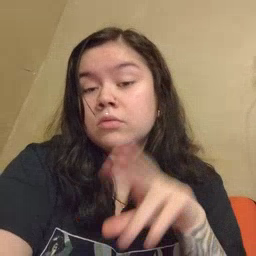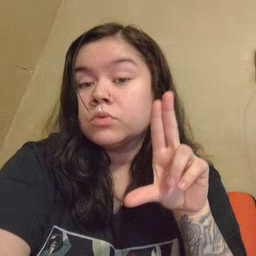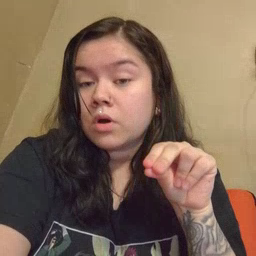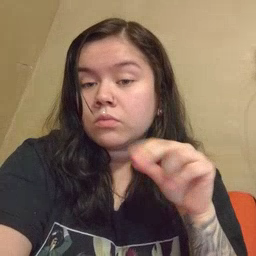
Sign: no